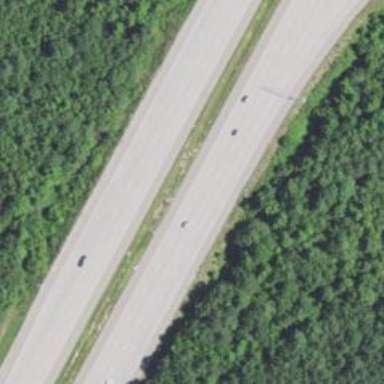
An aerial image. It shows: Motorway.